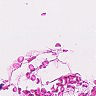
Metastatic tissue present: no